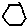
Label: hexagon